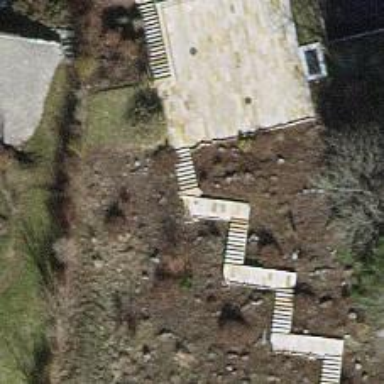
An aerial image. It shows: Road with steps.